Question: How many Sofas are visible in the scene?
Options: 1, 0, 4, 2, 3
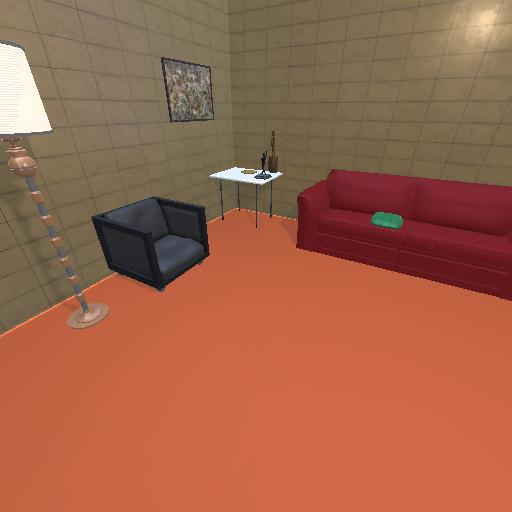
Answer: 1